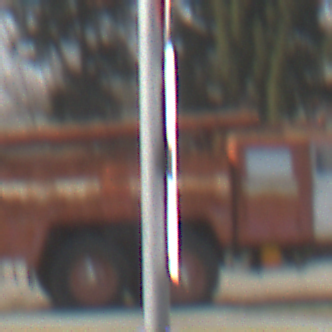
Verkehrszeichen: VerlaufVorfahrtsstrasse7
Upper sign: VorfahrtGewaehren
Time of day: Midday
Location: Outdoor (Suburban)
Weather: PartlyCloudy
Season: NotSpecified
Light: Natural